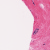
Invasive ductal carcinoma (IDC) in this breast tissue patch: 0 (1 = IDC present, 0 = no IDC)